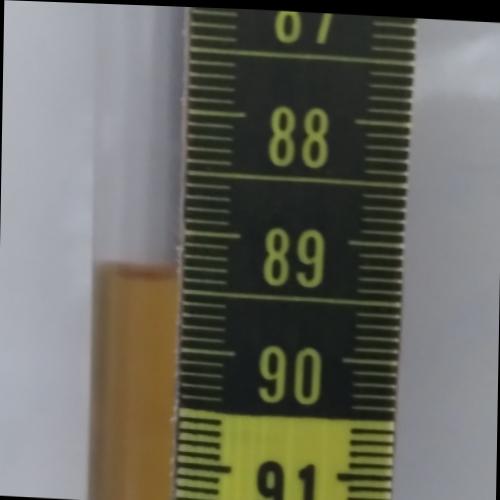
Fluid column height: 89.4 cm